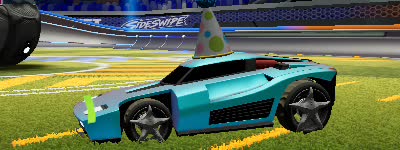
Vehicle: breakout